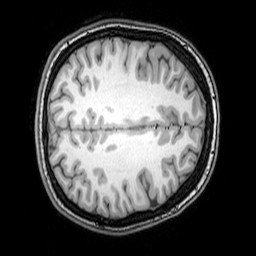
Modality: T1w
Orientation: axial
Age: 24
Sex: female
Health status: healthy
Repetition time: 0.081 s
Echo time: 0.037 s